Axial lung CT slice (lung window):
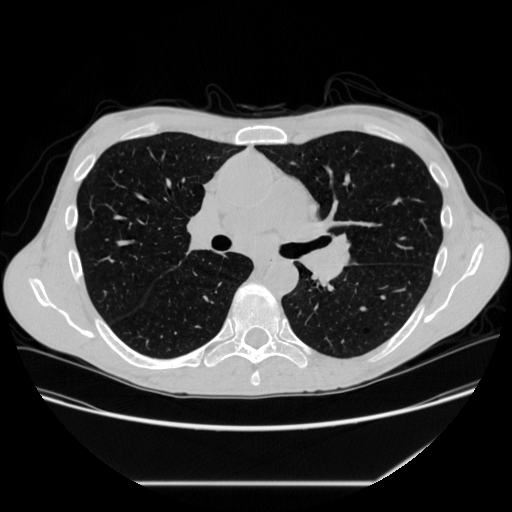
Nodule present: no